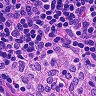
Metastatic tissue present: no